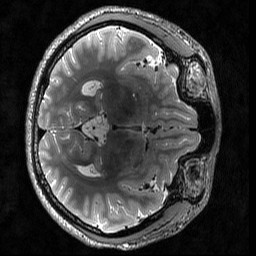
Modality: T2w
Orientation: axial
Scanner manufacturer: siemens
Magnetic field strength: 3 T
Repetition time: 3.2 s
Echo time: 0.565 s